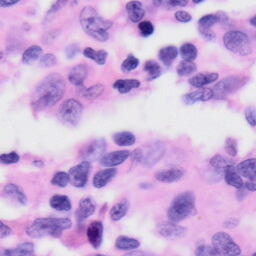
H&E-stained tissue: Skin